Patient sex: F
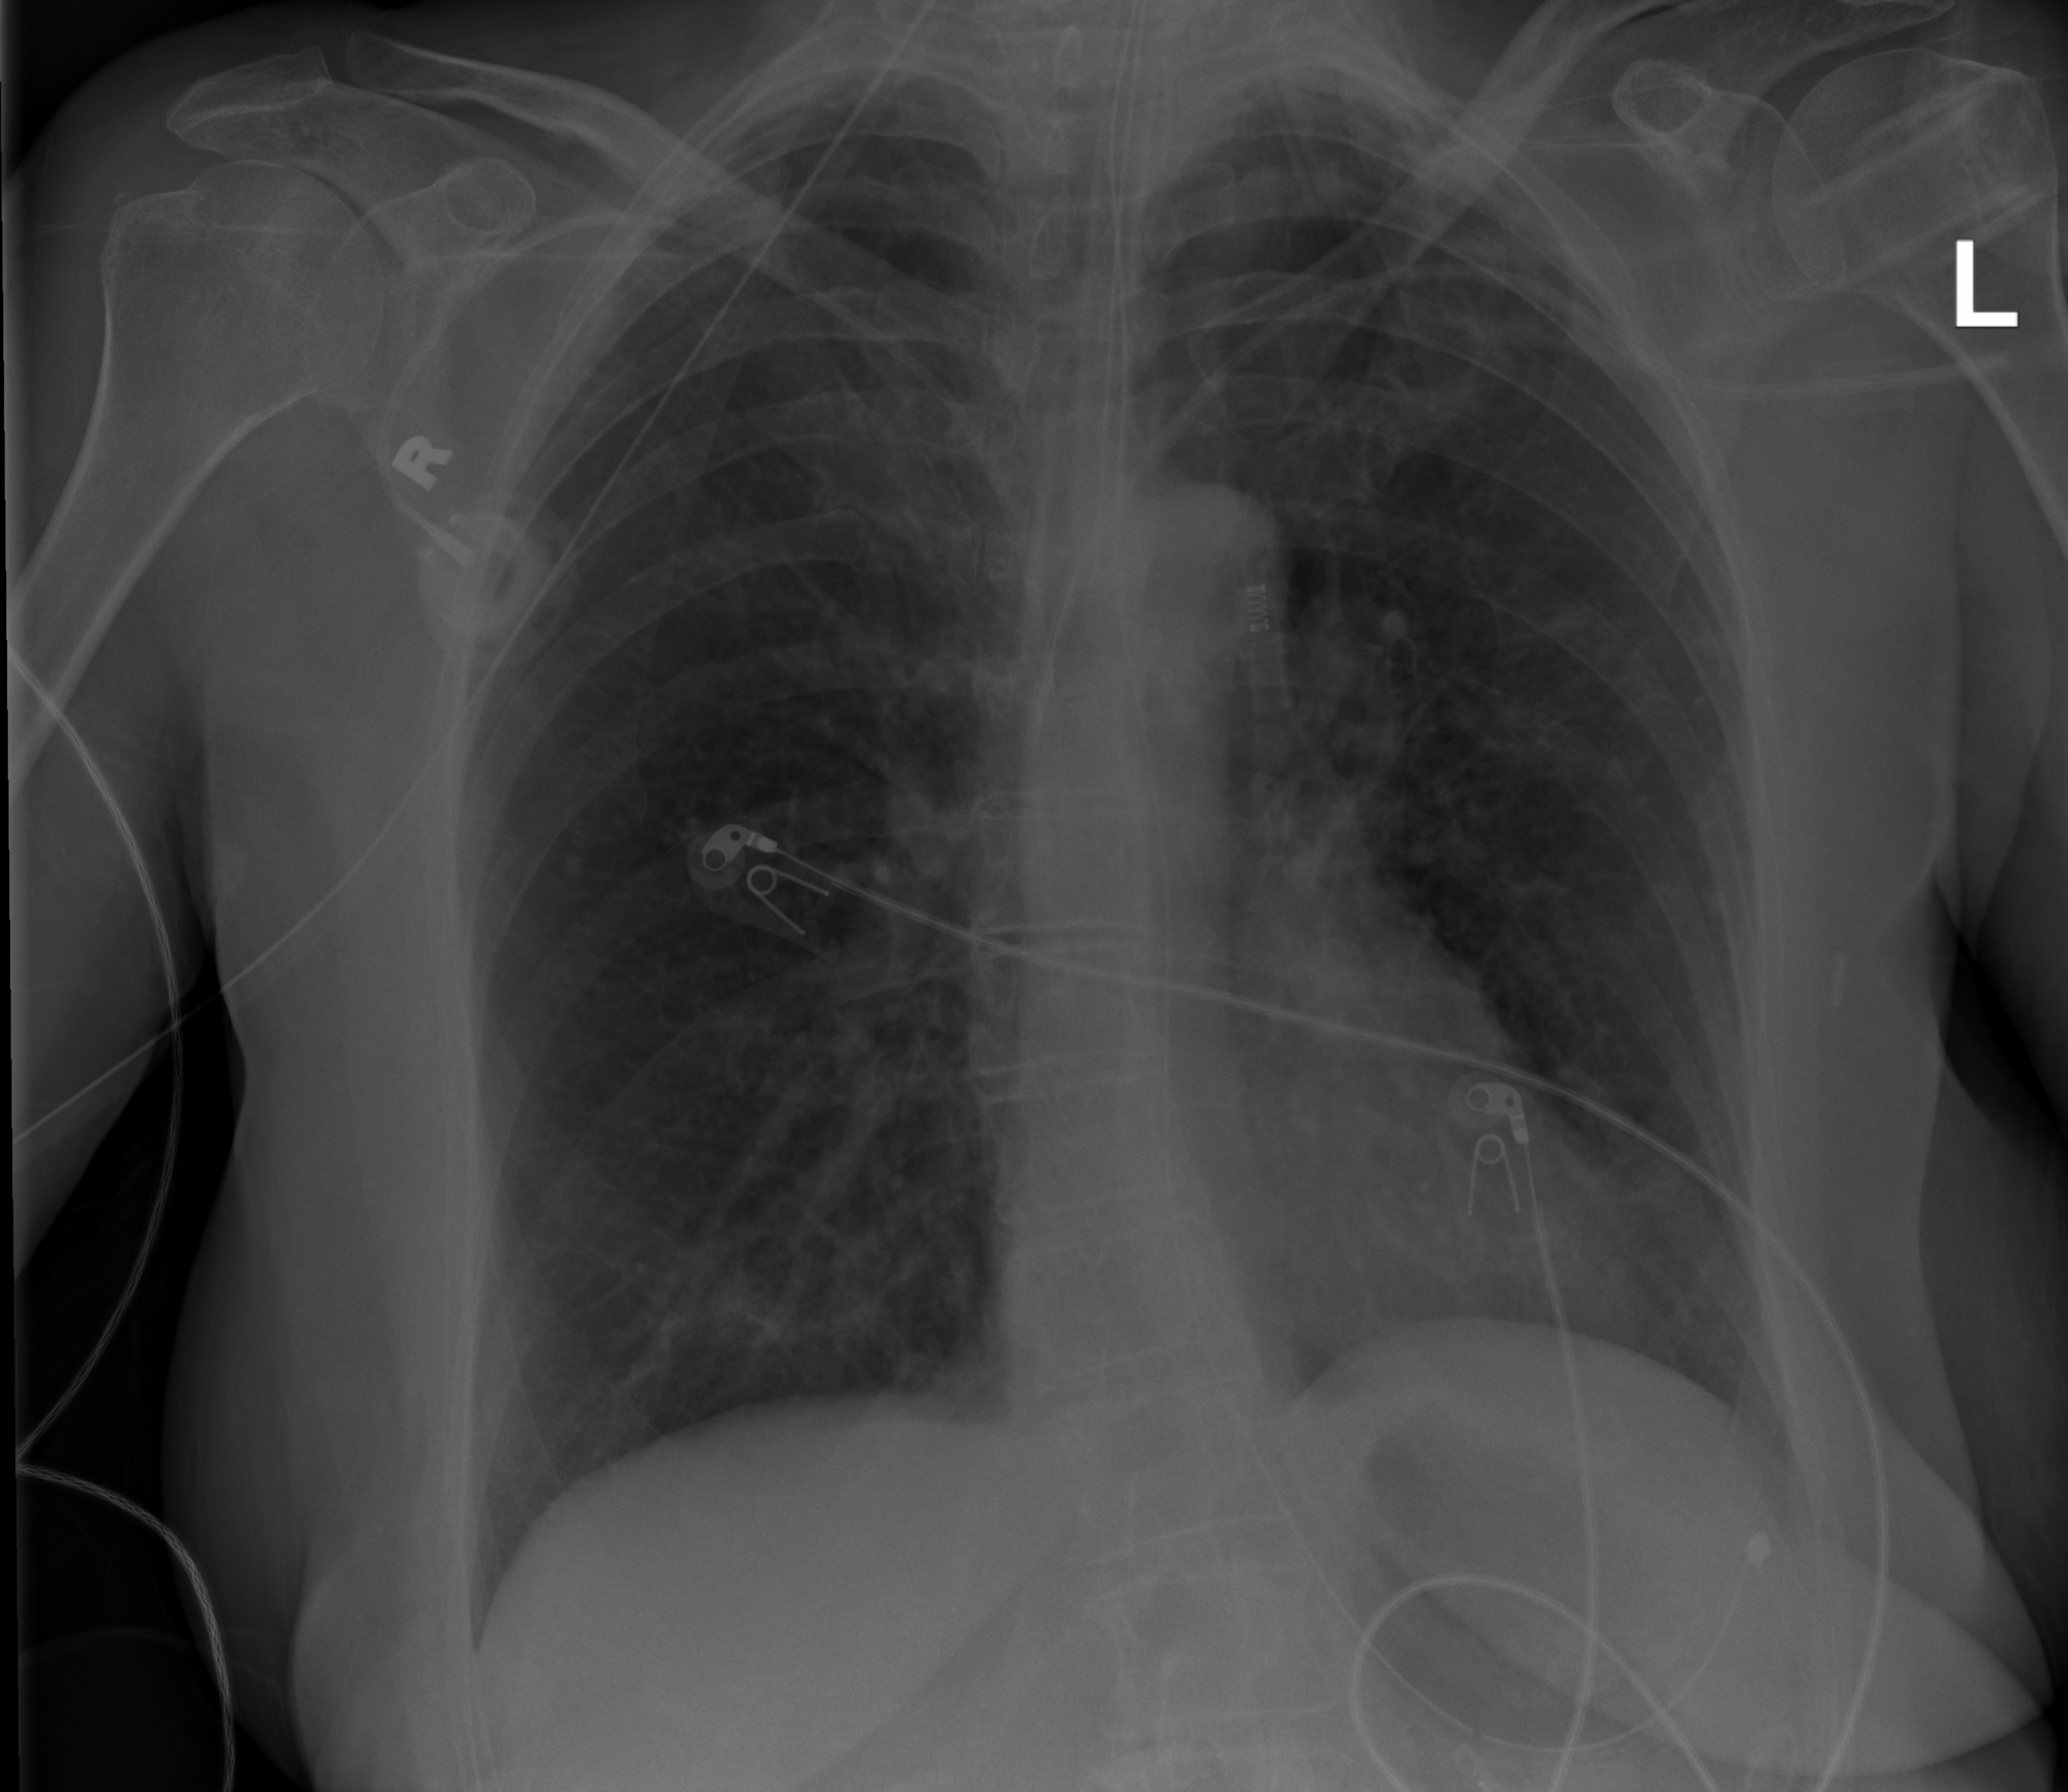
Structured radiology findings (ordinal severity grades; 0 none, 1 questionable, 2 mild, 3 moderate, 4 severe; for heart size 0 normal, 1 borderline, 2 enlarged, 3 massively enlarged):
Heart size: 0
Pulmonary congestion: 0
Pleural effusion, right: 0
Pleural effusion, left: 0
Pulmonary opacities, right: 0
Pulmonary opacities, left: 0
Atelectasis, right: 2
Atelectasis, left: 0